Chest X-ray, PA view. Patient: 53 years old, sex F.
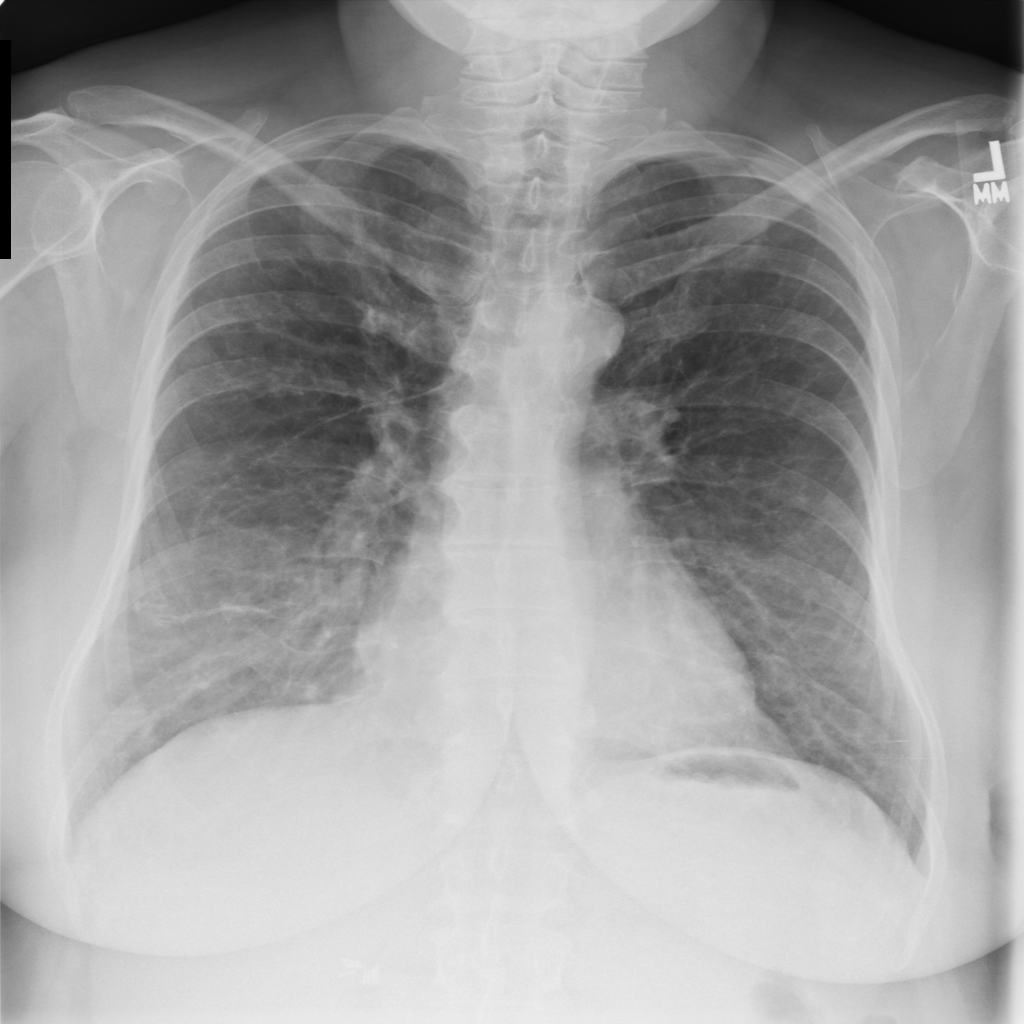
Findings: No Finding